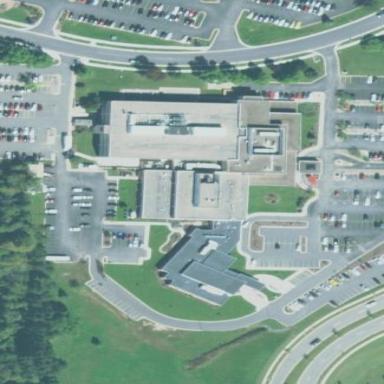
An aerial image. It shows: Clinic building providing healthcare services.